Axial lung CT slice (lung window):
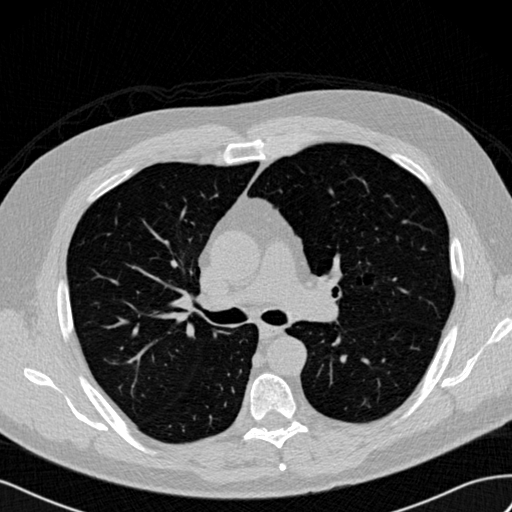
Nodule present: no